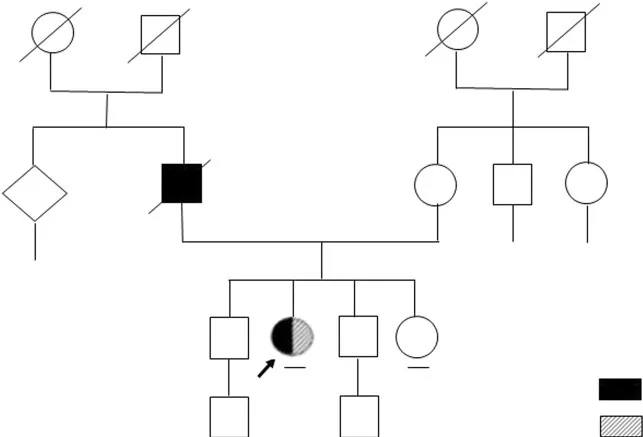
Patient's family tree.
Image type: pathology (giemsa)